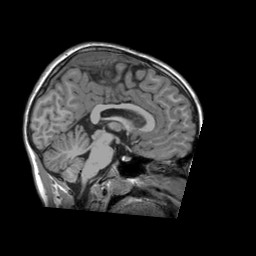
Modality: T1w
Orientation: sagittal
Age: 9
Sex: male
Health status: ill